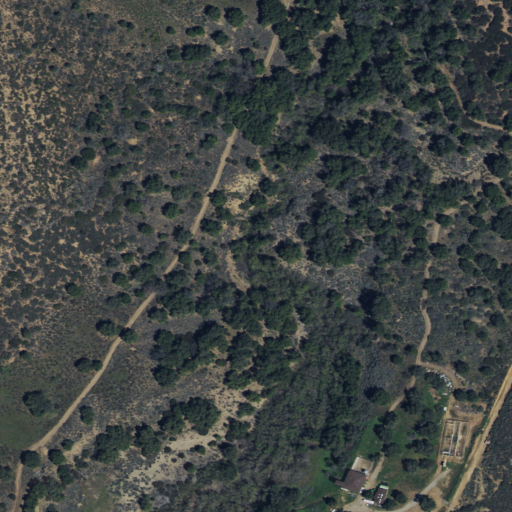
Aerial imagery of plain(s) in California named Un Gallo Flat containing shrub, open development, woody wetlands, evergreen forest, and mixed forest